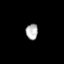
Tissue: prostate
Cell type: T cells
Senescence score: 0.3581
Nuclear area (px): 183
Mean DAPI intensity: 180.77